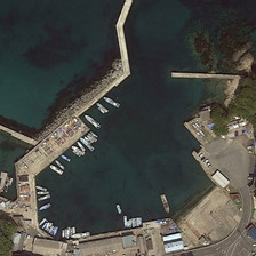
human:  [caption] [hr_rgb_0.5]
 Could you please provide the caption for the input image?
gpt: The residents around the port are very scattered.

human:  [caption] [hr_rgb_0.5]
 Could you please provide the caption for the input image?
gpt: The harbor is very scattered about the inhabitants.

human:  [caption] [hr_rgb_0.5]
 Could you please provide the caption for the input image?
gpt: There are several ships at the port station.

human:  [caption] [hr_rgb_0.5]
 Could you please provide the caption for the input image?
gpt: There is a boat at the harbor stop.

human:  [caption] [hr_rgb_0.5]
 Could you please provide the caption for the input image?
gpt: Port is very lost residents around.